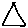
Label: triangle